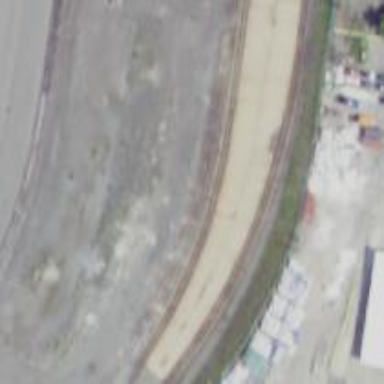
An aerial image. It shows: Railway yard.